Question: I am working on the iOS app but I need help with showing more custom views from xib files inside one view.
What I need is something like this:

You can see one root view, some labels and 3 custom subviews. Each subview has its own xid file but I don't know how to show them one next to each other.
I put there three views in interface builder and I thought that I just create three UIView outlets and I initialize them with loadNibName method but it doesn't work. Here is a code from controller:
'''
@interface ViewController_iPad () {
__strong IBOutlet UIView *view1;
__strong IBOutlet UIView *view2;
__strong IBOutlet UIView *view3;
}
@end
- (void)viewDidLoad
{
[super viewDidLoad];
NSArray *nibContents = [[NSBundle mainBundle] loadNibNamed:@"MyView" owner:self options:nil];
view1 = [nibContents objectAtIndex:0];
nibContents = [[NSBundle mainBundle] loadNibNamed:@"MyView2" owner:self options:nil];
view2 = [nibContents objectAtIndex:0];
nibContents = [[NSBundle mainBundle] loadNibNamed:@"MyView3" owner:self options:nil];
view3 = [nibContents objectAtIndex:0];
}
'''
With this code subviews are empty and contain from xib files doesn't show.
Can you tell me what I am doing wrong? Or if is it a good way how to do that? Should I use some container instead subviews? Than you
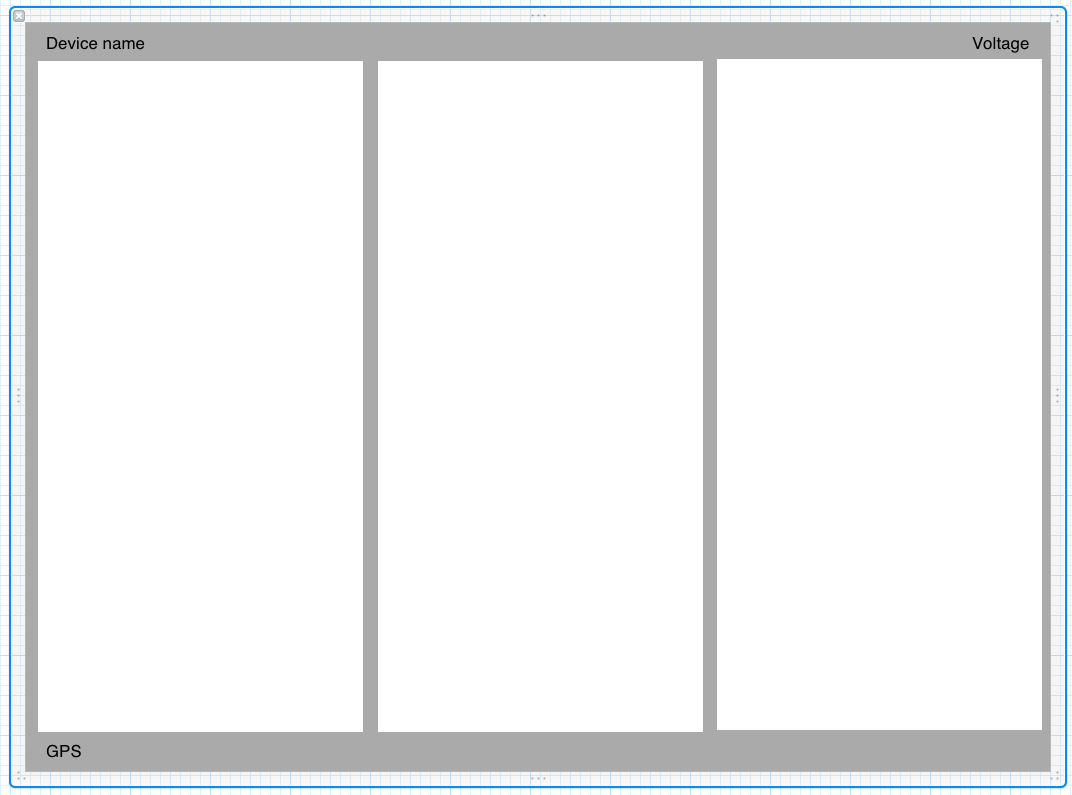
Answer: use
'''
NSArray *nibContents = [[NSBundle mainBundle] loadNibNamed:@"MyView" owner:self options:nil];
[view1 addSubview:[nibContents objectAtIndex:0]];
'''
in place of
'''
view1 = [nibContents objectAtIndex:0];
'''